Question: I have created a form using Symfony 2.4 that is not linked to any entity because I only want to take the data to create a report. I have created a form using an AbstractType extended class and I need to add several items since the form represents a bill. I know about the allow_add attribute, but it just lets to add a field to the form and I need to do something like I show in the image:

I have no idea at all about how to do it, I have created an item class, and it contains two attributes, but I find nowhere any information about this. Until now this is what I've got:
'''
namespace Abadia\FacturaBundle\Form;
use Symfony\Component\Form\AbstractType;
use Symfony\Component\Form\FormBuilderInterface;
use Symfony\Component\OptionsResolver\OptionsResolverInterface;>
class ReciboCajaType extends AbstractType
{
public function buildForm(FormBuilderInterface $builder, array $options)
{
$builder
->add('ciudad', 'text')
->add('fecha', 'date')
->add('valor', 'number')
->add('recibi_de', 'text')
->add('suma_recibida', 'number')
->add('suma_letras', 'textarea')
->add('bloque', 'text')
->add('numero', 'text')
->add('descripcion', 'textarea')
->add('areas_comunes', 'number')
->add('cuota_extraordinaria', 'number')
->add('saldo', 'number')
->add('cheque', 'number')
->add('otros', 'number')
->add('efectivo', 'number')
->add('generar', 'submit')
;
}
public function getName()
{
return 'abadia_facturabundle_recibocajatype';
}
public function setDefaultOptions(OptionsResolverInterface $resolver)
{
$resolver->setDefaults(array());
}
}
'''
Thanks in advanced.
I forgot to mention that I am working with the Twig extension. Just in case knows how to do it using it.
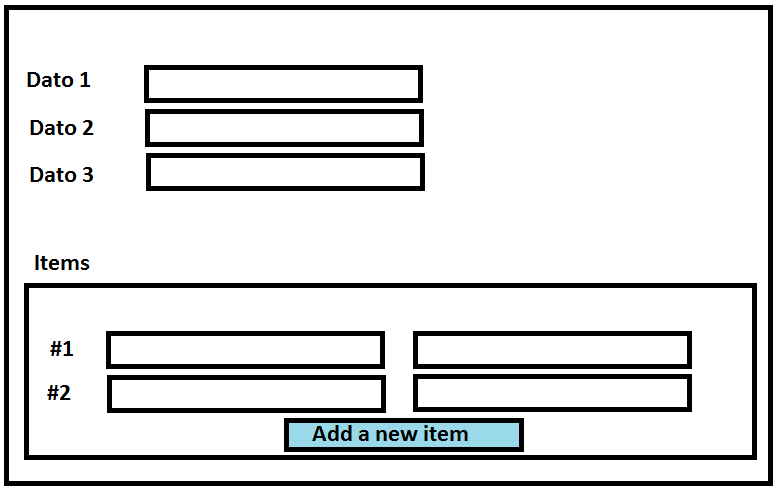
Answer: Basically you will need 2 forms. One, call it main form and an another form for an item. Then you can embed the item form type into the main form type multiple times using the <URL>.